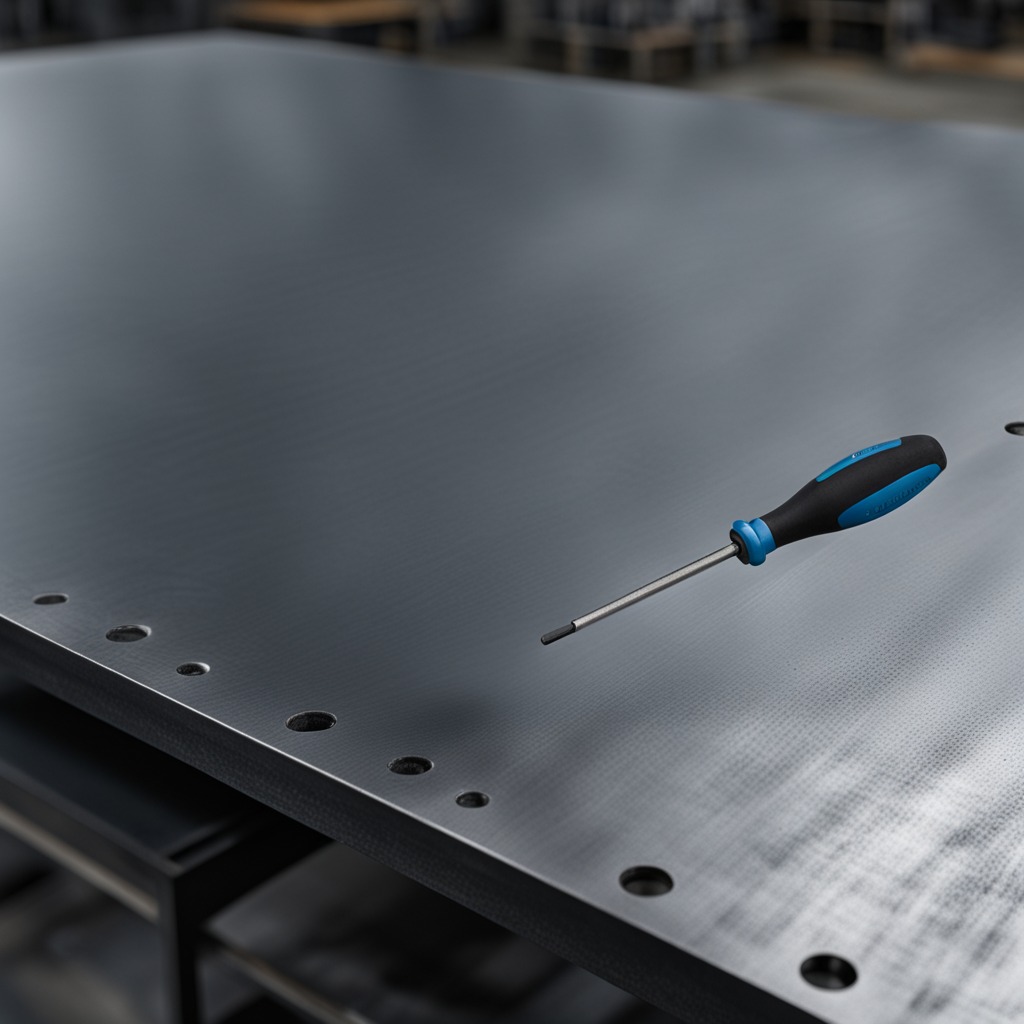
A screwdriver is lying on a cold steel table in a mining workshop.